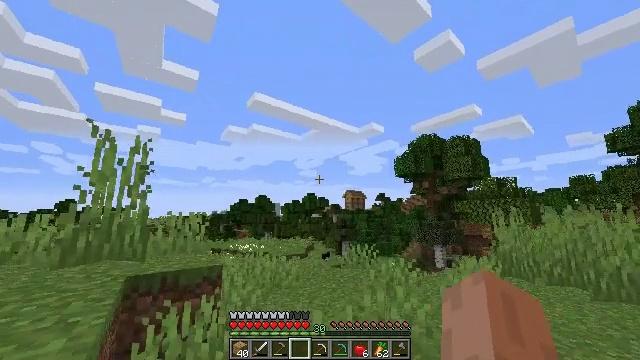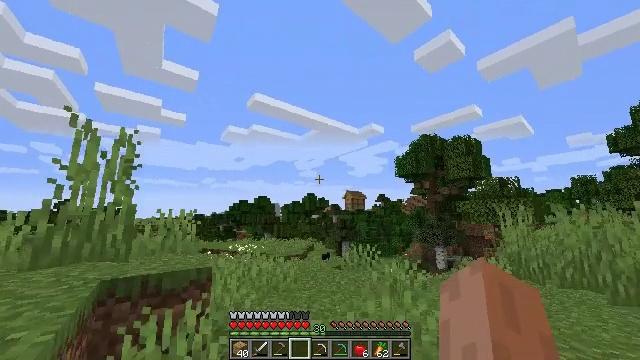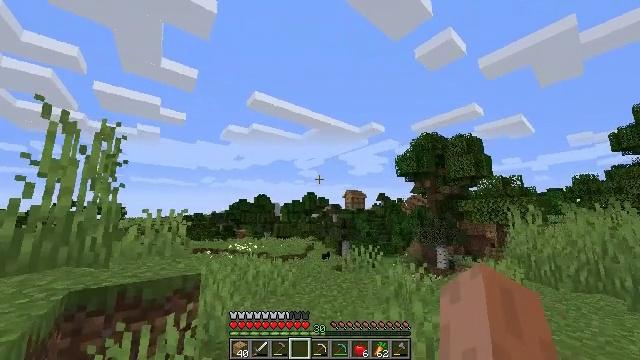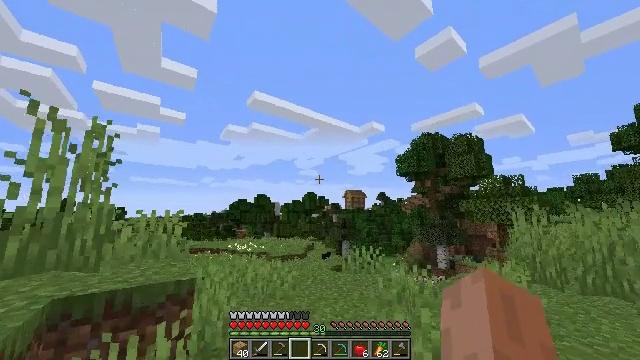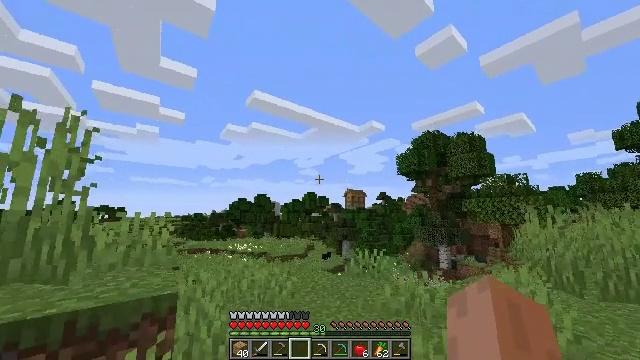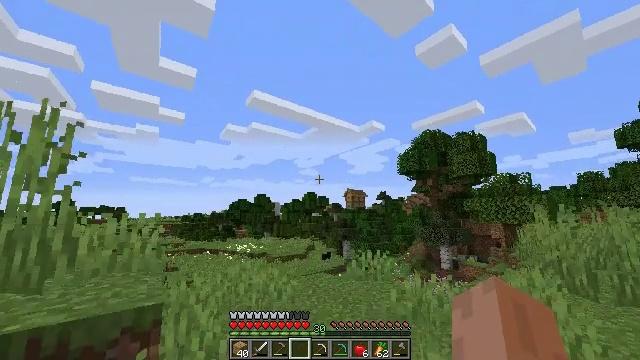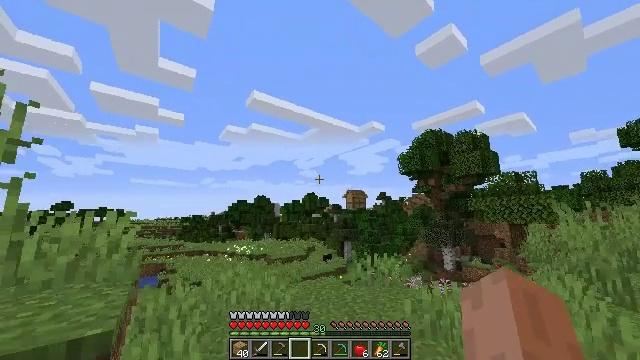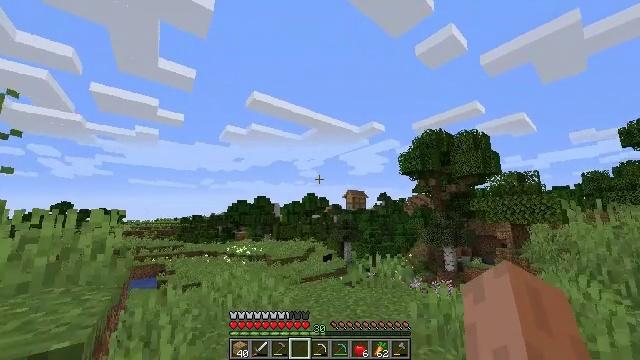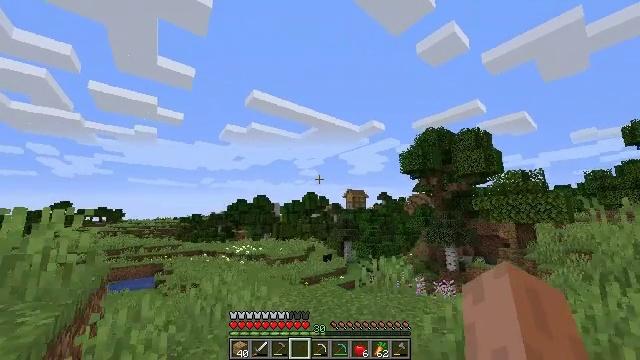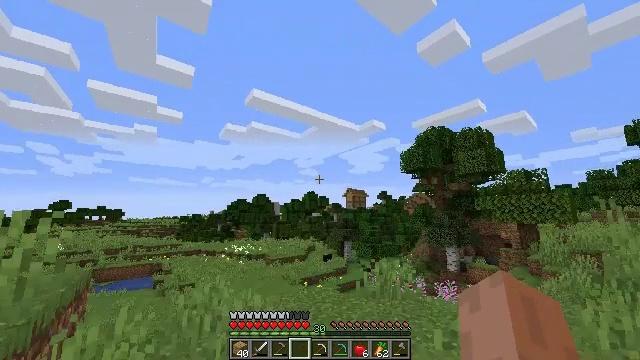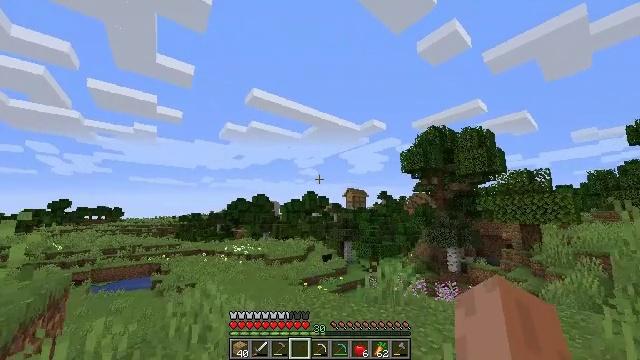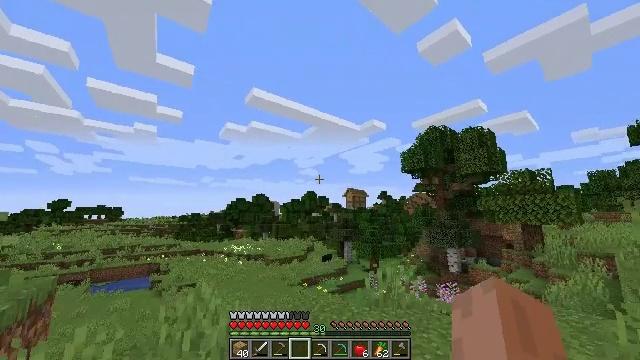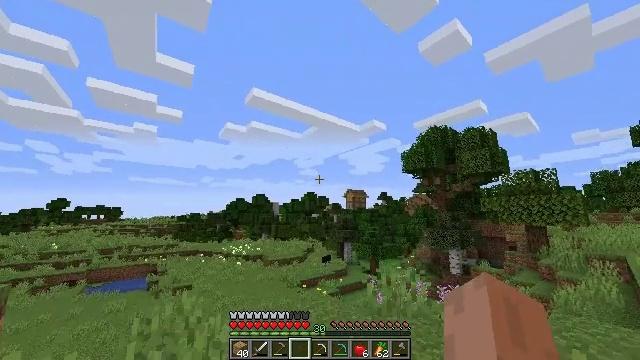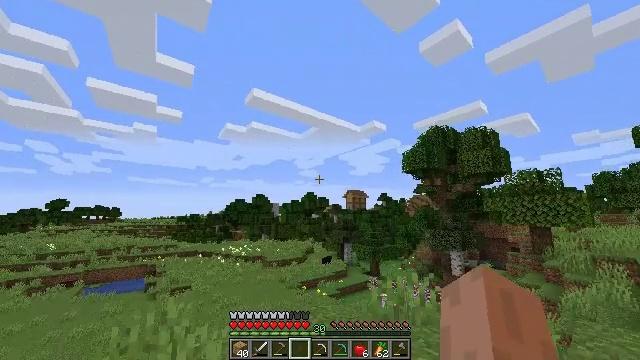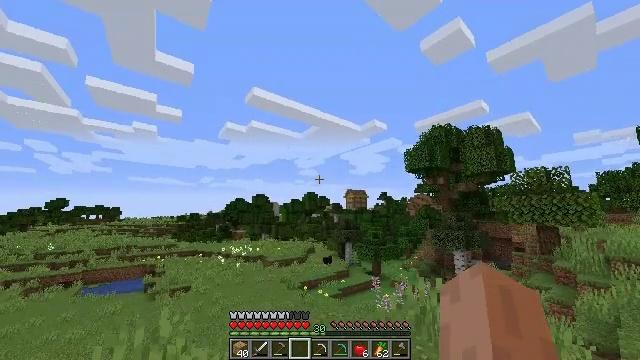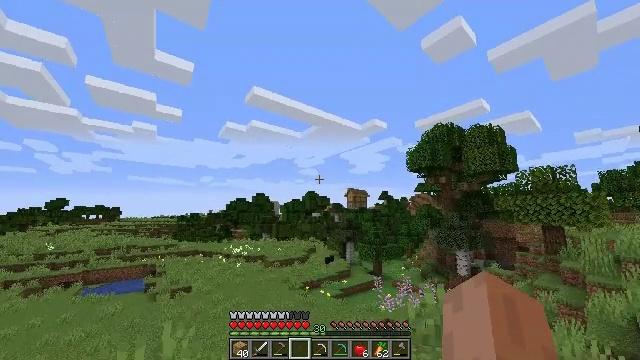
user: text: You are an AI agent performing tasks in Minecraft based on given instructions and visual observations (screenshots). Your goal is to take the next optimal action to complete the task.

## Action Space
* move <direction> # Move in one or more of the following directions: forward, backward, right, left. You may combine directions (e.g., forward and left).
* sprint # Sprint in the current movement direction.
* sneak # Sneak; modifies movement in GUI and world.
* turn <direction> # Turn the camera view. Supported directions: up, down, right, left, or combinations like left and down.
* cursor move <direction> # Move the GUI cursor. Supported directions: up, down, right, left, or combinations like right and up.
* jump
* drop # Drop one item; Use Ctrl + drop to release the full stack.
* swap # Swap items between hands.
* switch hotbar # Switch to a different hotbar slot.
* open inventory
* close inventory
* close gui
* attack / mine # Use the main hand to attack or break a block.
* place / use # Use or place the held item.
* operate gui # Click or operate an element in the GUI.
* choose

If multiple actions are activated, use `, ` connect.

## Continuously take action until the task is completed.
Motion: motion action
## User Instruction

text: Obtain an enchanting table using obsidian, diamonds, and a book.
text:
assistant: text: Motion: move forward, sprint
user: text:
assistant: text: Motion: move forward, sprint
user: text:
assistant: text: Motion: move forward, sprint
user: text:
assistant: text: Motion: move forward, sprint
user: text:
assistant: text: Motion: move forward, sprint
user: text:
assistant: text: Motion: move forward, sprint
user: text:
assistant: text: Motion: move forward, sprint
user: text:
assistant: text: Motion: move forward, sprint
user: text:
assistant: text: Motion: move forward, sprint
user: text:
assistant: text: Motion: move forward, sprint
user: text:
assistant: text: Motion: move forward, sprint
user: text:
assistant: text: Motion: move forward, sprint
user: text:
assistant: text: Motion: move forward and move left, sprint
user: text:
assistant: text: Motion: move forward and move left, sprint
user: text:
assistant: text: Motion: move forward and move left, sprint
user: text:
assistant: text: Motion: move forward and move left, sprint
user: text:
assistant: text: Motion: move forward and move left, sprint
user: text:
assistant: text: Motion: move forward and move left, sprint
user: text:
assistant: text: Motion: move forward, sprint
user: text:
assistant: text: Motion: move forward, sprint
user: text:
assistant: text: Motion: move forward, sprint
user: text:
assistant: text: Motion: move forward, sprint
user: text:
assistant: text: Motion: move forward, sprint
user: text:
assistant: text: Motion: move forward, sprint
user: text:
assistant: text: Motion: move forward, sprint
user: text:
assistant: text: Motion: move forward, sprint
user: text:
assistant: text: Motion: move forward, sprint
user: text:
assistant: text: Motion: move forward and move left, sprint
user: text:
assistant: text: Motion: move forward and move left, sprint
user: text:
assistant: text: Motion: move forward and move left, sprint